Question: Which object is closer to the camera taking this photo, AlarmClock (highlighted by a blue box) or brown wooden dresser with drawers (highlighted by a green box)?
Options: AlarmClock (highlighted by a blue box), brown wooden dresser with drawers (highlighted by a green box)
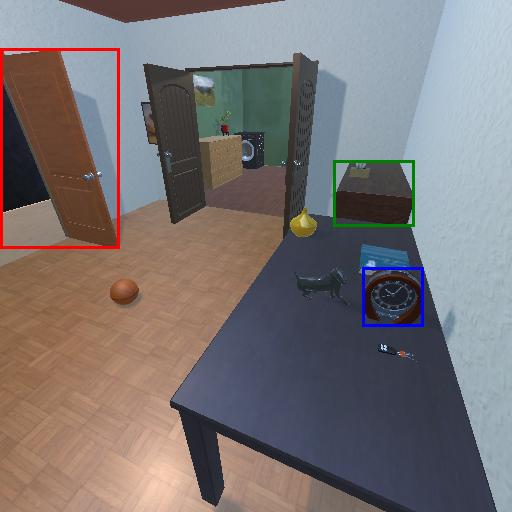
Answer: AlarmClock (highlighted by a blue box)